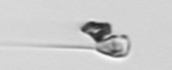
Label: Asterionellopsis_glacialis